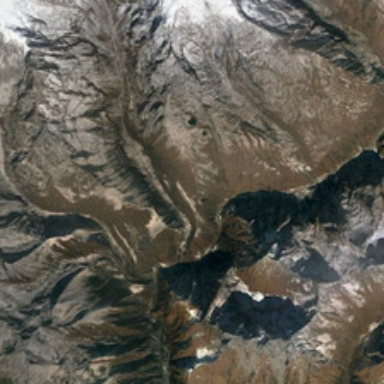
The yellow mountain is a piece of water wet .